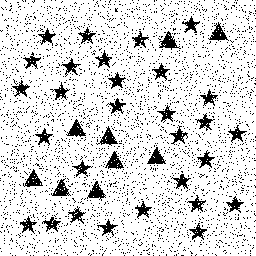
Squares: 0
Triangles: 9
Stars: 29
Total shapes: 38